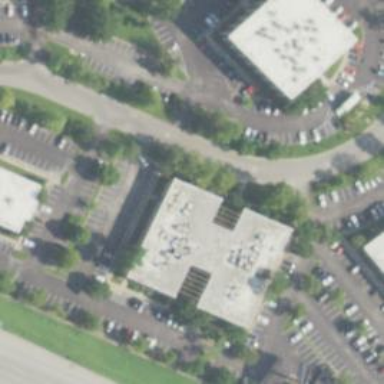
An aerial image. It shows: Government office.